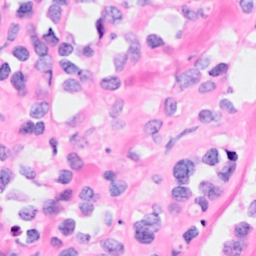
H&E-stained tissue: Breast